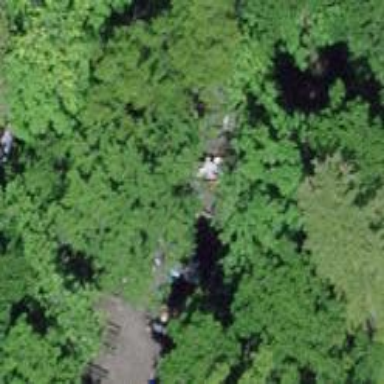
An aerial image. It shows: Picnic site for tourists.